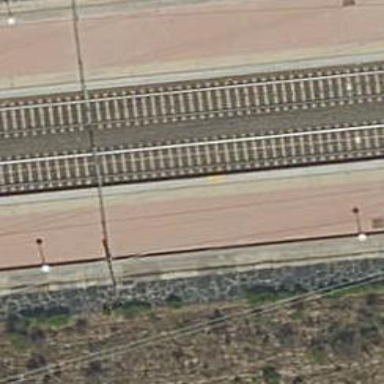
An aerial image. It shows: Stop position for public transport on the railway.